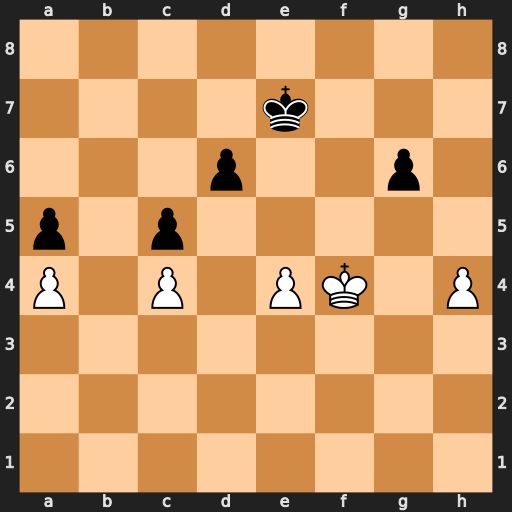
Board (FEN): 8/4k3/3p2p1/p1p5/P1P1PK1P/8/8/8
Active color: w
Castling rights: -
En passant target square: -
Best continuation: e5 Kd7 exd6 Kxd6 Kg5 Ke7 Kxg6